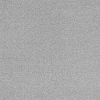
Atmospheric dust classification: dusty